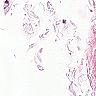
Metastatic tissue present: no